Field crop: tomato
Growth stage: 1
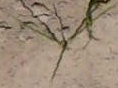
Species: cyperus